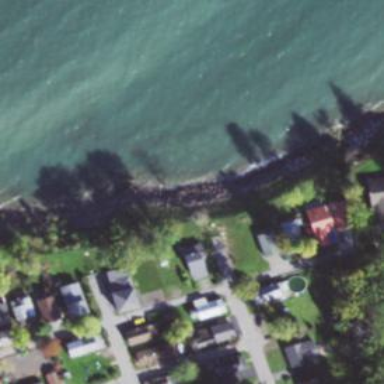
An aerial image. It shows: Breakwater made of rocks.